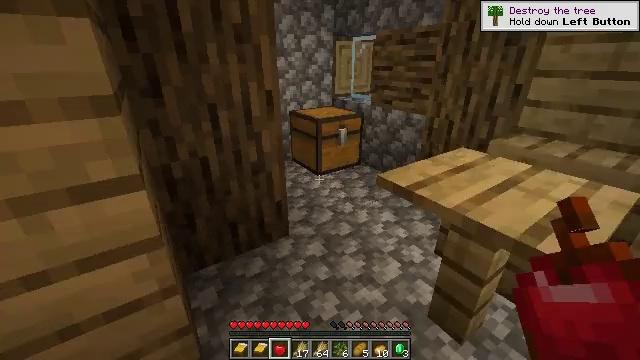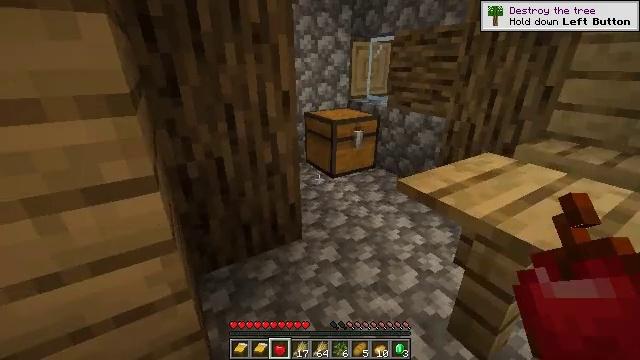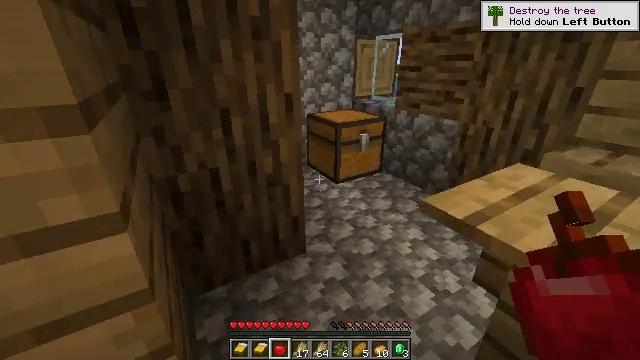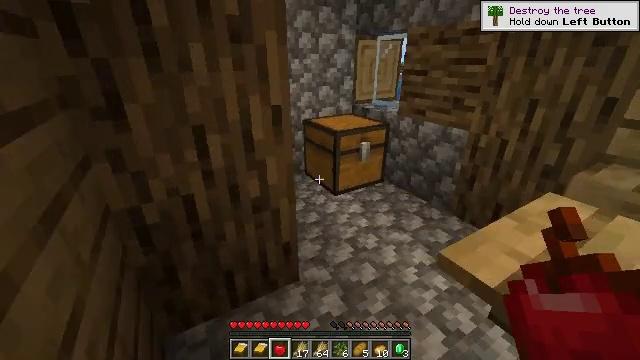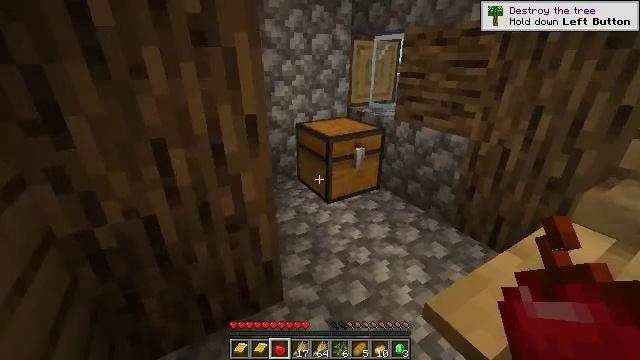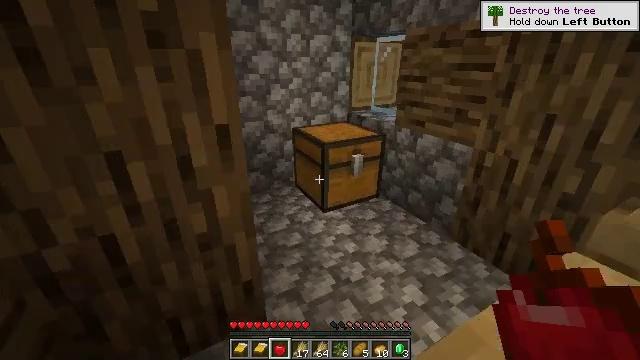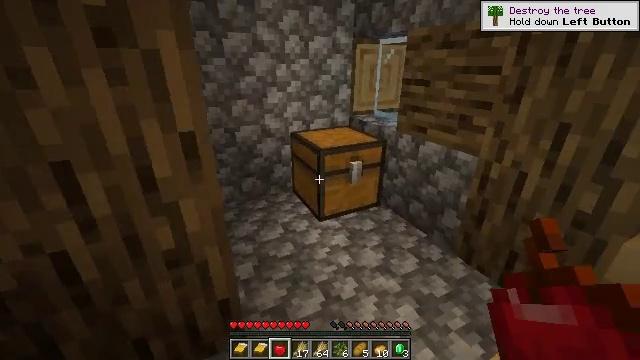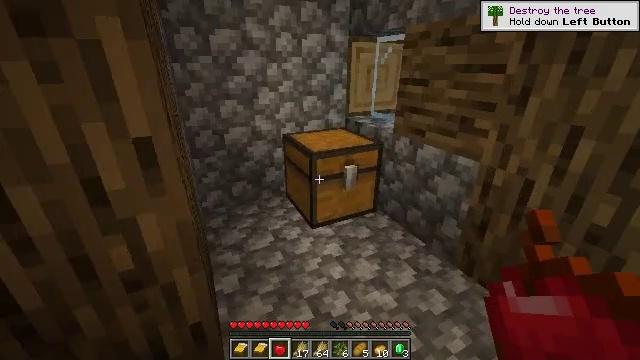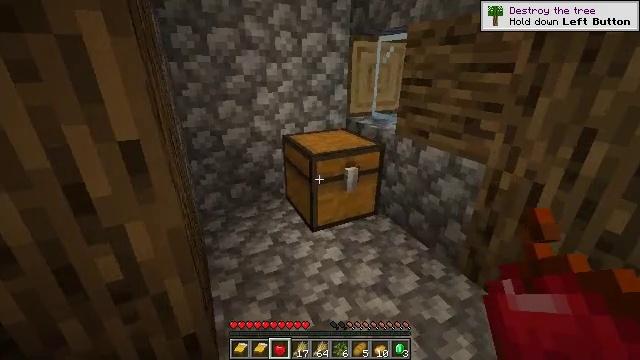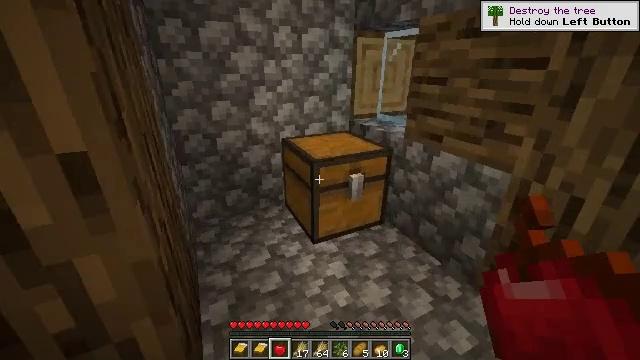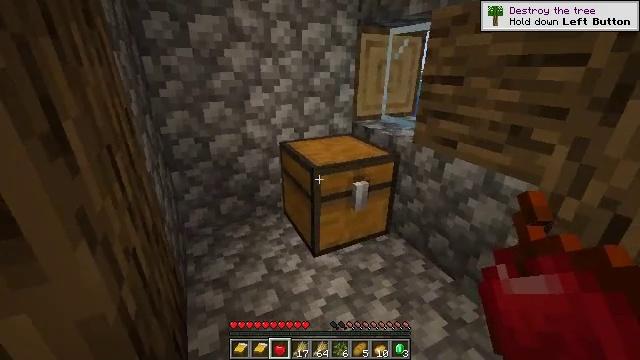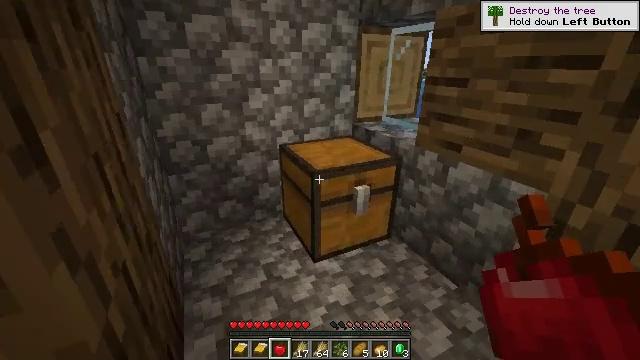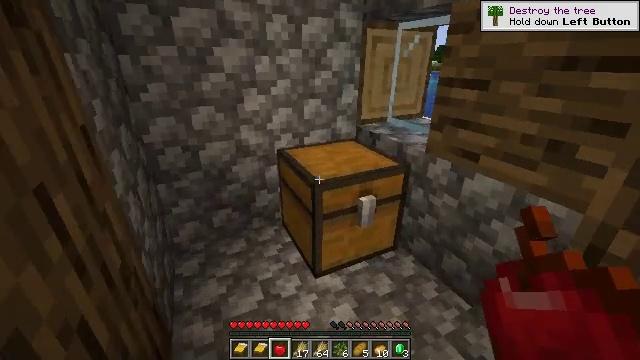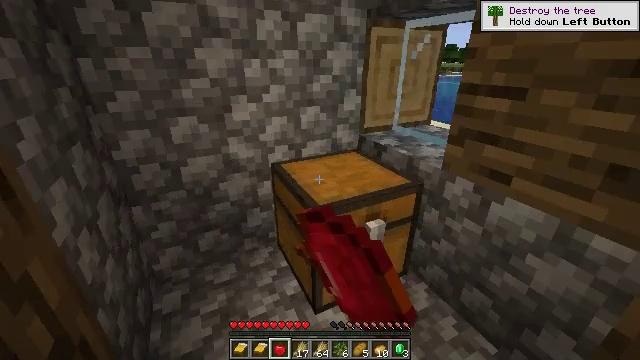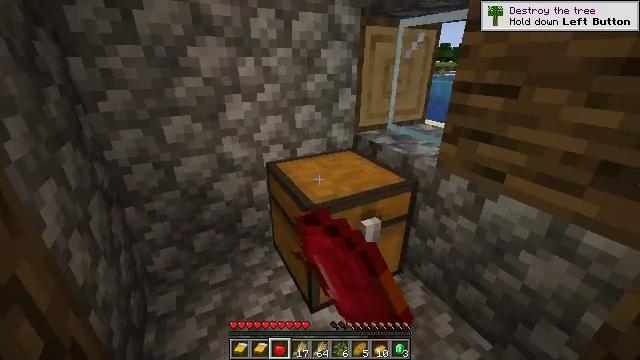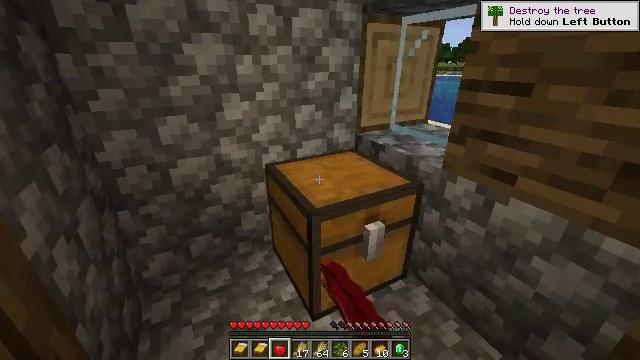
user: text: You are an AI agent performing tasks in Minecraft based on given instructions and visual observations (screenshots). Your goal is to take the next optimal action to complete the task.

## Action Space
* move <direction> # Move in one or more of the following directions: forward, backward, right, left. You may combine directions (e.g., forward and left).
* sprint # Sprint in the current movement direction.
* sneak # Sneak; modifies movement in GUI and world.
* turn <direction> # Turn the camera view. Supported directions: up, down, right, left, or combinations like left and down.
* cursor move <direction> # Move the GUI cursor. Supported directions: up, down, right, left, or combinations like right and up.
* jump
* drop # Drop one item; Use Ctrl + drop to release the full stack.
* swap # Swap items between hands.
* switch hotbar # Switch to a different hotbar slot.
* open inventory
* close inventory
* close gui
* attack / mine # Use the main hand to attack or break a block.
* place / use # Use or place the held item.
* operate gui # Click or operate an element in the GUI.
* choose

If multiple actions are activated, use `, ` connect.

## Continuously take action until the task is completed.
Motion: motion action
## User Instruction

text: craft item air
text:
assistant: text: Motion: move forward, turn left
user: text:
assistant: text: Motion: move forward
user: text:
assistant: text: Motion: move forward and move right
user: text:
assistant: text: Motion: move forward and move right
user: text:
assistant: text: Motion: move forward and move right, turn left
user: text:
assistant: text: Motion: move forward and move right, turn left
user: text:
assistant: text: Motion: move forward
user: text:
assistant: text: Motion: move forward
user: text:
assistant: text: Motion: move forward
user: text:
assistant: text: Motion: move forward
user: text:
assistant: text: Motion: move forward
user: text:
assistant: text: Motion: move forward, use / place
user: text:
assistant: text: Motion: use / place
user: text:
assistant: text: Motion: turn right
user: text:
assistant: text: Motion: no_op
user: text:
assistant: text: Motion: no_op
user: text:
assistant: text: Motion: open gui
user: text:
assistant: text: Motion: no_op
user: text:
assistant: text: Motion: no_op
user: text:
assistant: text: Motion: no_op
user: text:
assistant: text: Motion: no_op
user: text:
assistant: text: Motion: no_op
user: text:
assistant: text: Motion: no_op
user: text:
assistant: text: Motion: sneak, cursor move left and up
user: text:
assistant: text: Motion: sneak, cursor move left
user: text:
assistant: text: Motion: sneak
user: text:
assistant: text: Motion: sneak, cursor move left
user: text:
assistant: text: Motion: sneak, cursor move left
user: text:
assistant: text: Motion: sneak
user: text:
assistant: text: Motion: sneak